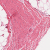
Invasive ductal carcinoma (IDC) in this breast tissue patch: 0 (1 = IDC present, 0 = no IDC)